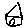
Label: house